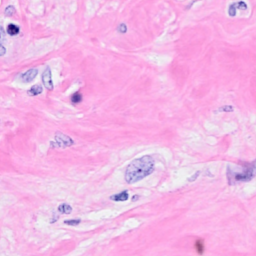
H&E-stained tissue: Breast